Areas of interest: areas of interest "Medical"
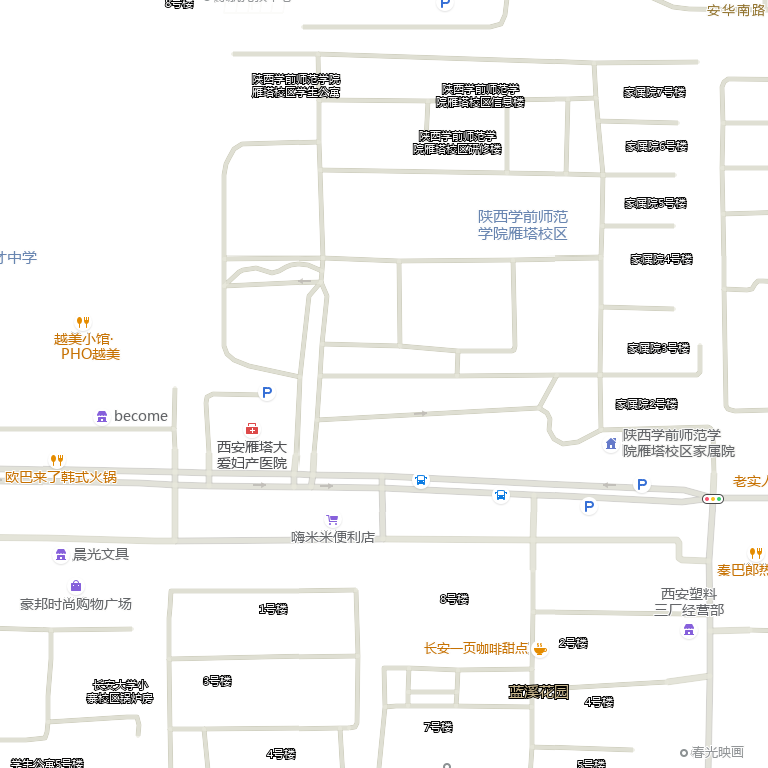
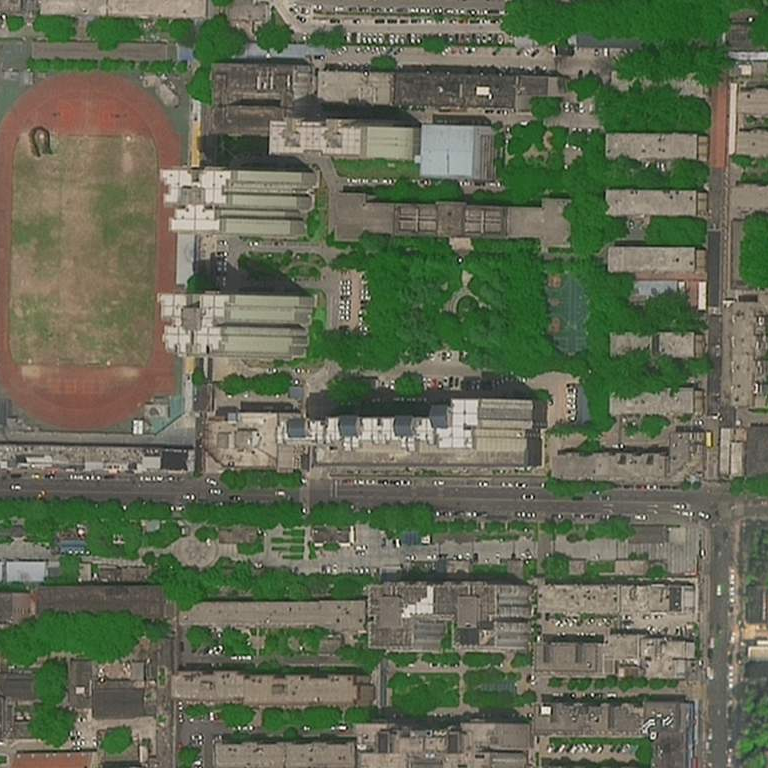